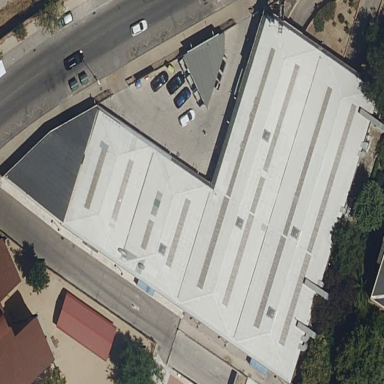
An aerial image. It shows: Hardware shop located within building.